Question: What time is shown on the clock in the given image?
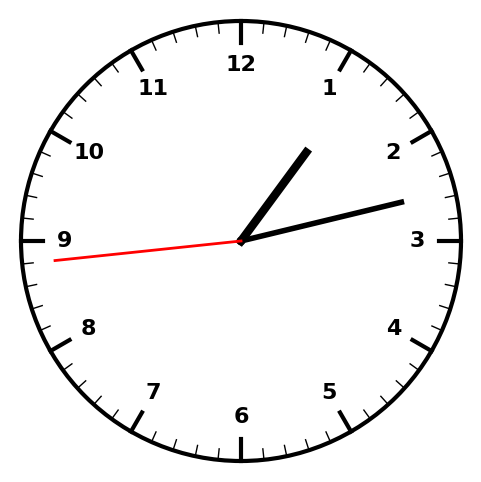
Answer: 01:12:44